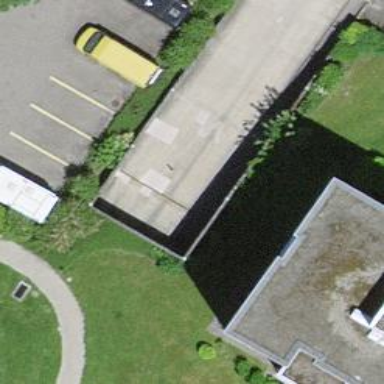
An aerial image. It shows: Parking entrance.